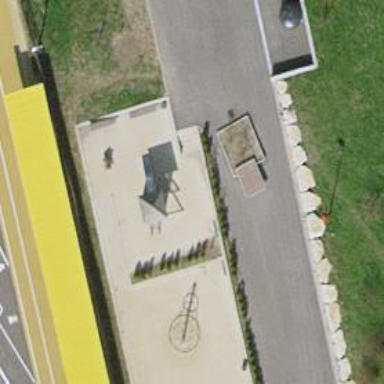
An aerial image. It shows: Playground with playhouse.